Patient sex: F
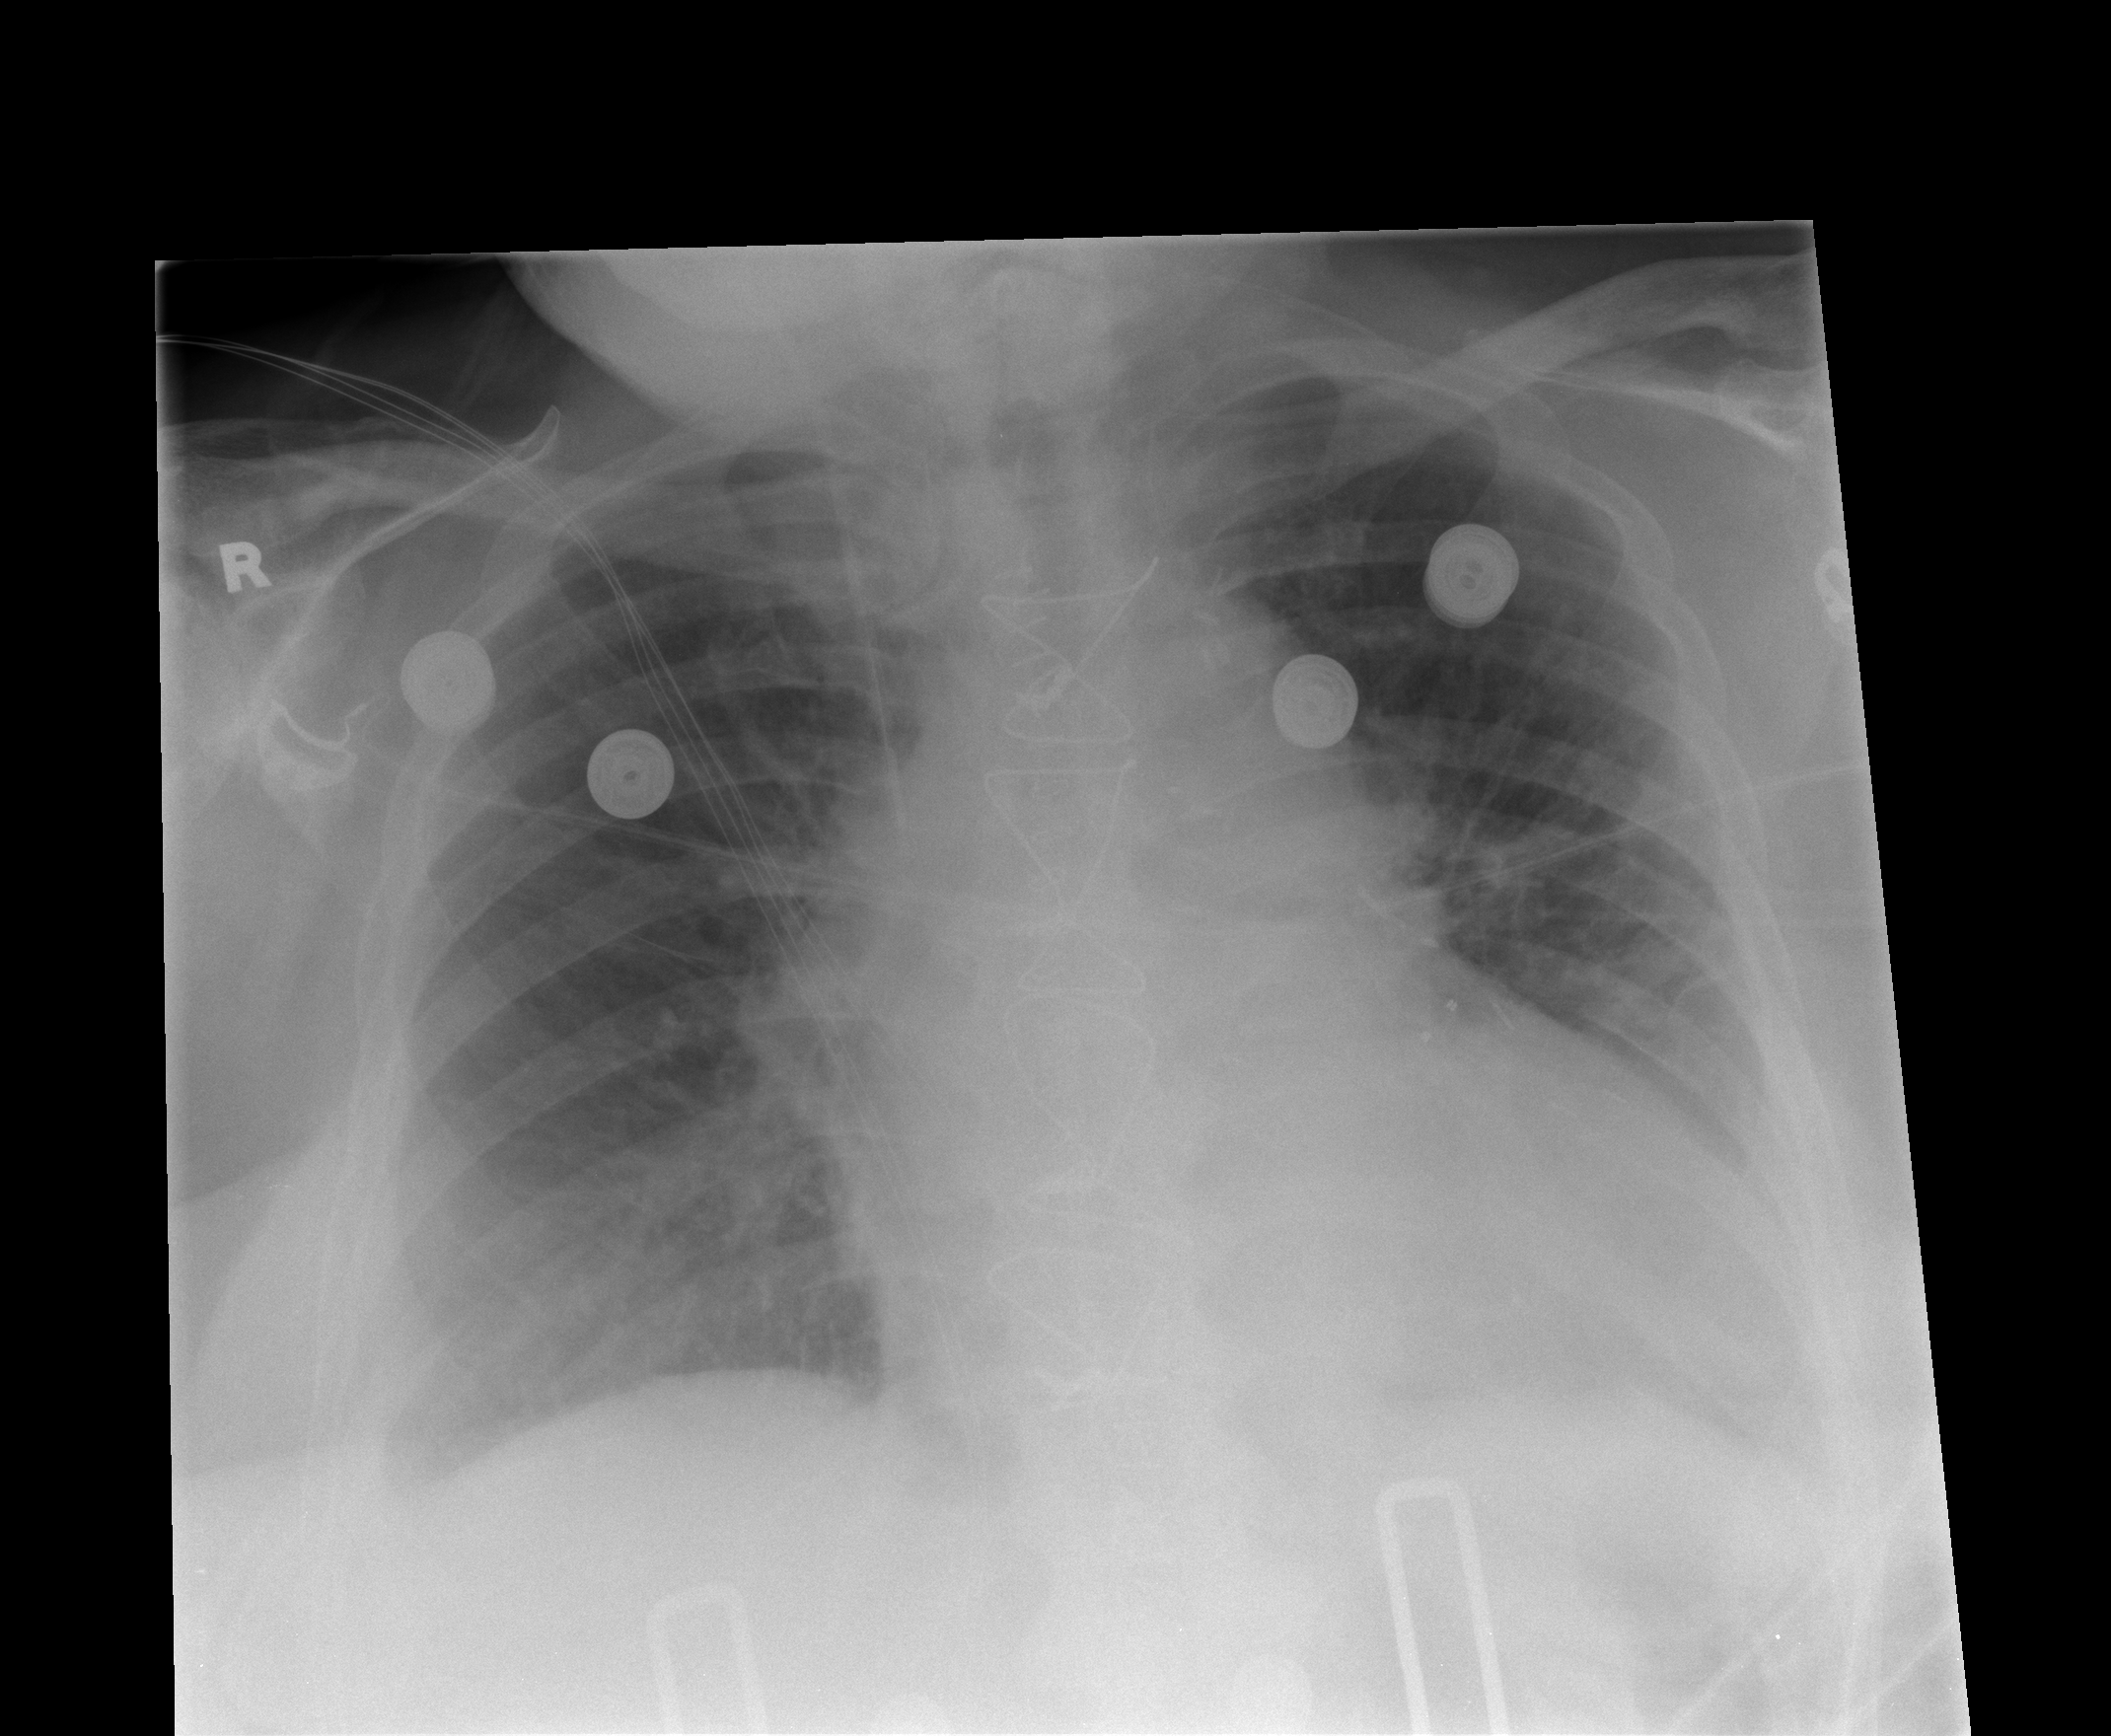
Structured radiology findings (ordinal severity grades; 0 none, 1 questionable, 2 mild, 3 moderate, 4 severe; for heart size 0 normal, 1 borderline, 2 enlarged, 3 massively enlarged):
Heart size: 2
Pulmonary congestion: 2
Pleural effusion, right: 1
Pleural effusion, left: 2
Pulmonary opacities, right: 1
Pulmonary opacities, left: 1
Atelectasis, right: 1
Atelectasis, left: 2